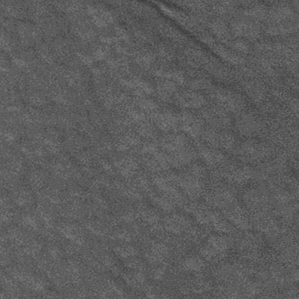
Label: frost